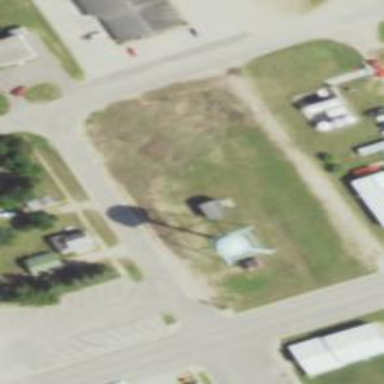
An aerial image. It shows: Water tower that is man-made.